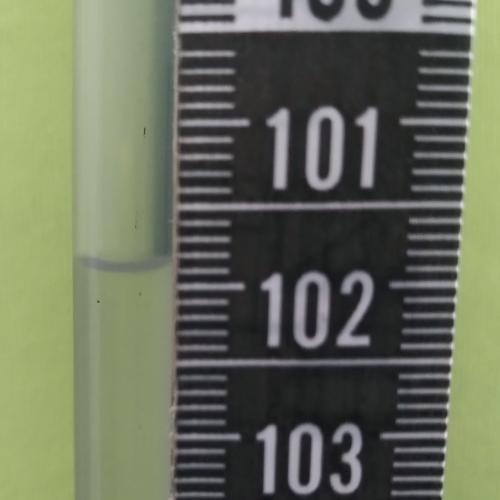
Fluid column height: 101.9 cm